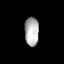
Tissue: lung
Cell type: T cells
Senescence score: 0.2324
Nuclear area (px): 396
Mean DAPI intensity: 179.285